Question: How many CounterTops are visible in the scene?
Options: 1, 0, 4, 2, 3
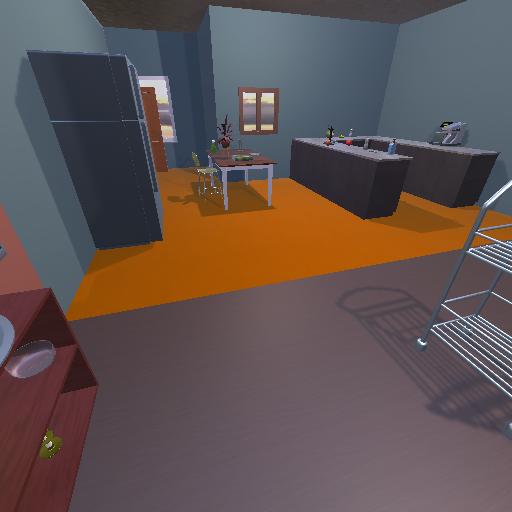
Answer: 1